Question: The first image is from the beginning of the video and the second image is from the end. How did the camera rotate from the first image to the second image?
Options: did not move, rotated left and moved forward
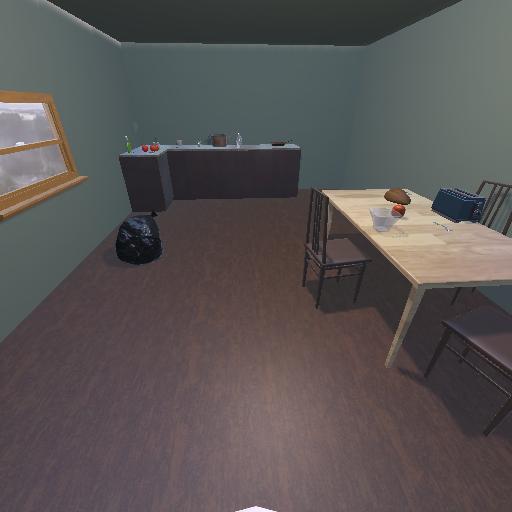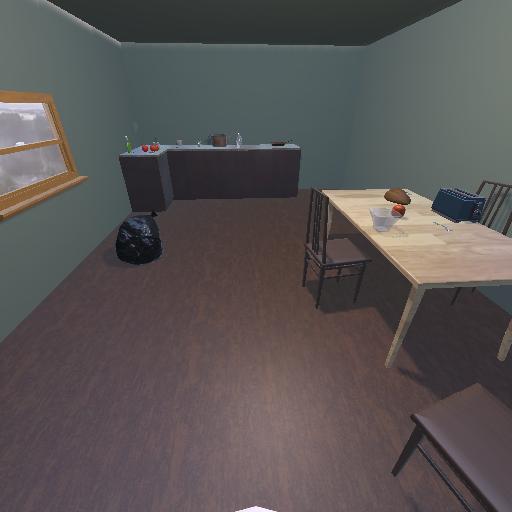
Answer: did not move